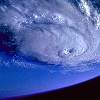
Label: cloud